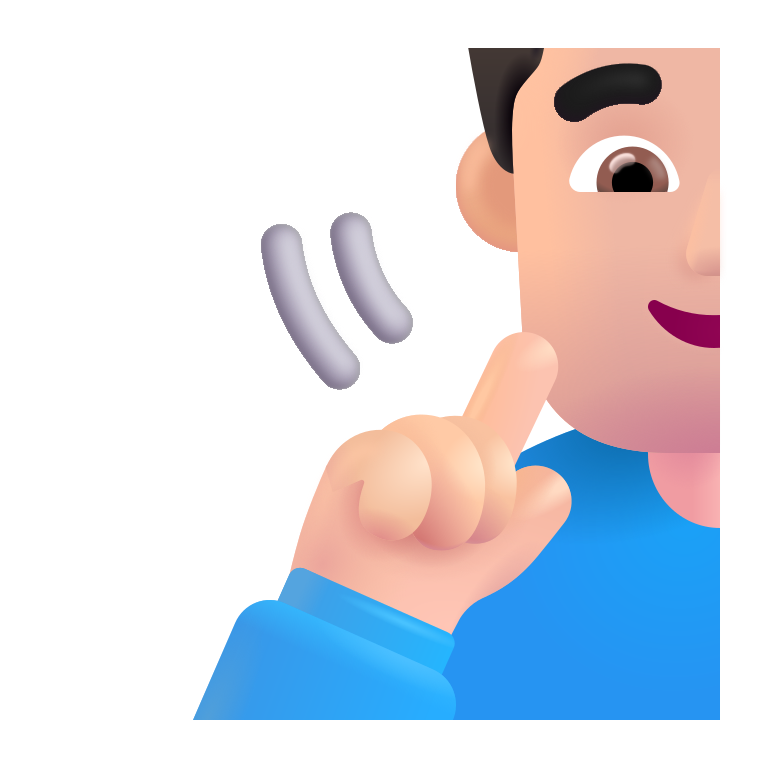
woman deaf color light